Question: I created a db in SQL Azure. Now, I test it and I see, that there is a problem with an encoding. Some characters are being represented via their ASCII variant.
See the screenhot from MS SQL Server Management Studio.

As you can see, some national characters are missing, e.g. r, c, u, n, e, d...
It must be the problem of the SQL Azure since I've never seen it before, when using MS SQL server.
How to correct it?
Thanks in advance, JiKra
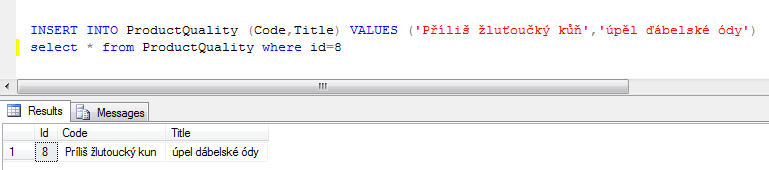
Answer: From description you provided I am guessing that the issue is with database collation.
When you create Azure database in Windows Azure portal, choose and then select correct